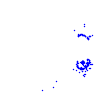
Particle: proton